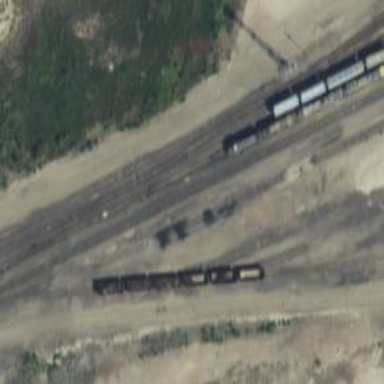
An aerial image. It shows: Railway yard in service.